Field crop: tomato
Growth stage: 2
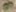
Species: solanum